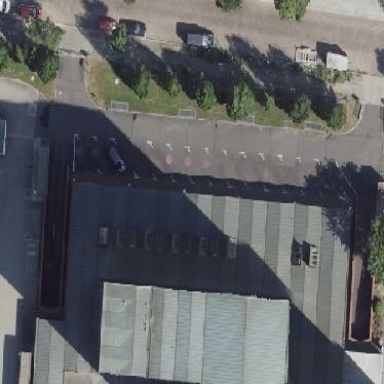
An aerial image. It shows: Part of building.